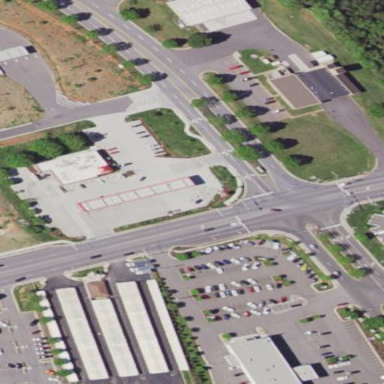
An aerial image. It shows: Fuel station.